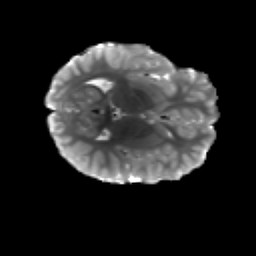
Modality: T2w
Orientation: axial
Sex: male
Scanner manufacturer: siemens
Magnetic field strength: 3 T
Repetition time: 5 s
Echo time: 0.071 s